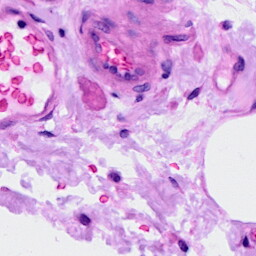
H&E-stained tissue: Ovarian